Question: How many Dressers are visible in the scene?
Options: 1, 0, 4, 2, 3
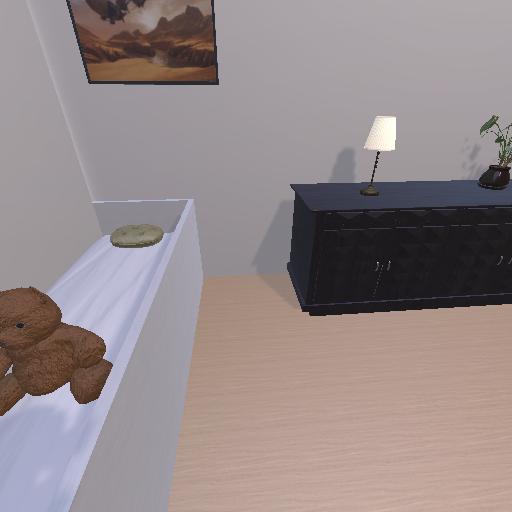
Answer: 1